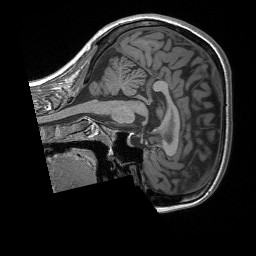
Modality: T1w
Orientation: sagittal
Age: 25
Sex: female
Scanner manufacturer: siemens
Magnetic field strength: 3 T
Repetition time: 1.56 s
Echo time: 0.00207 s